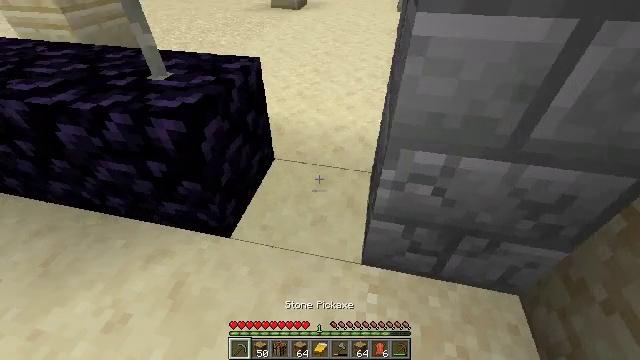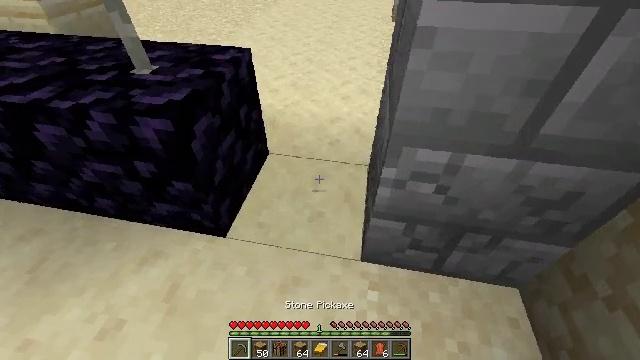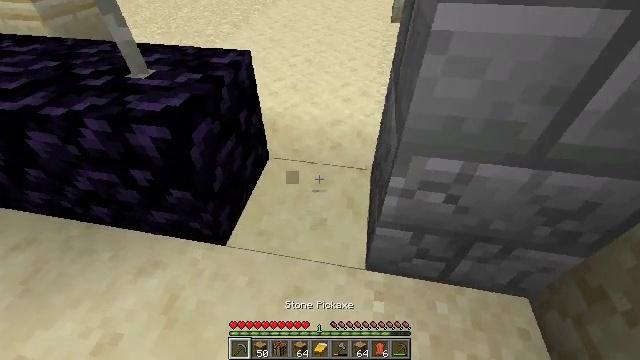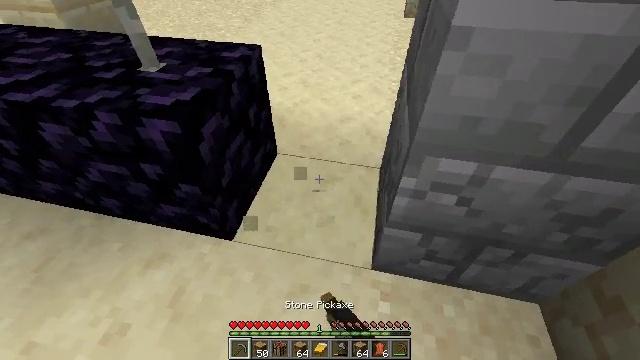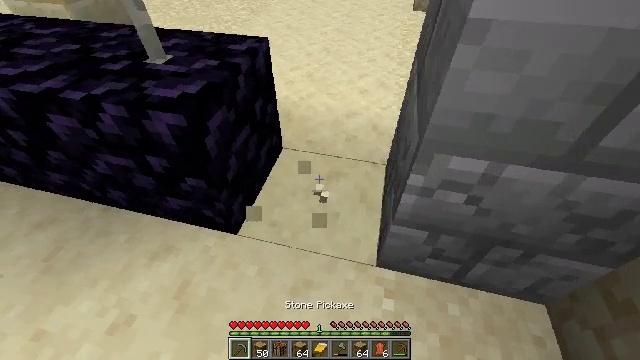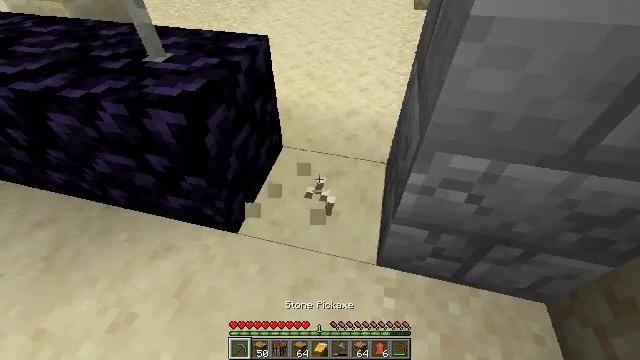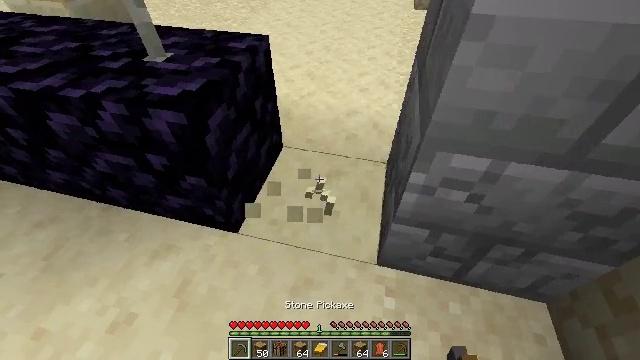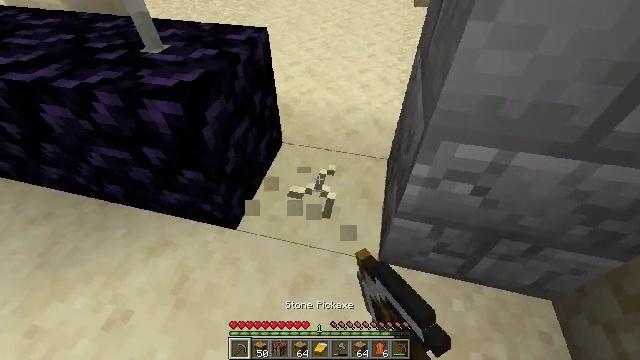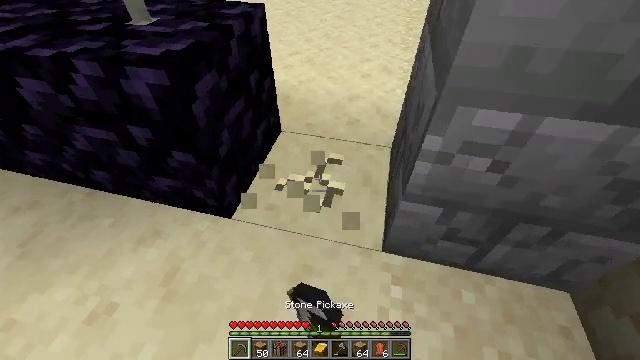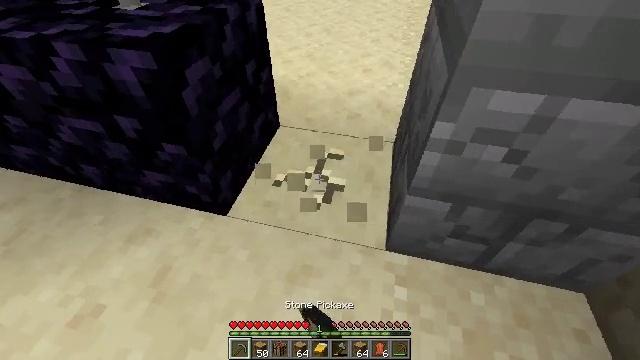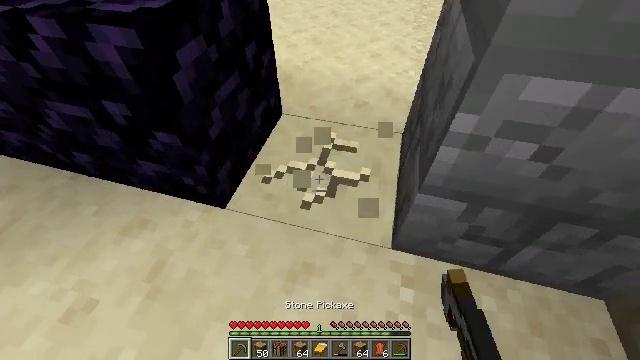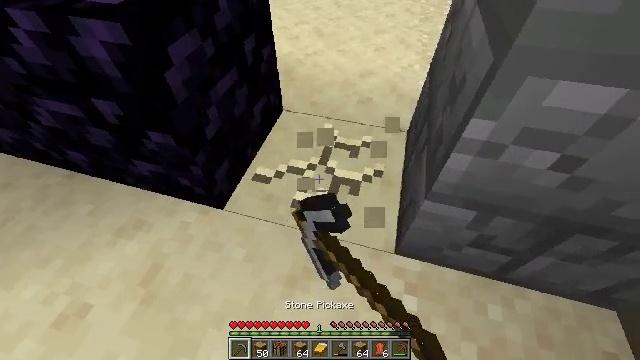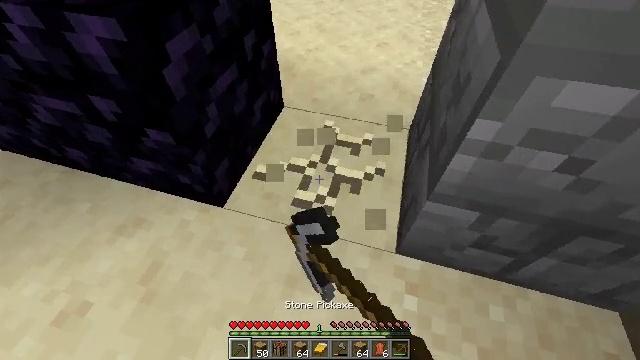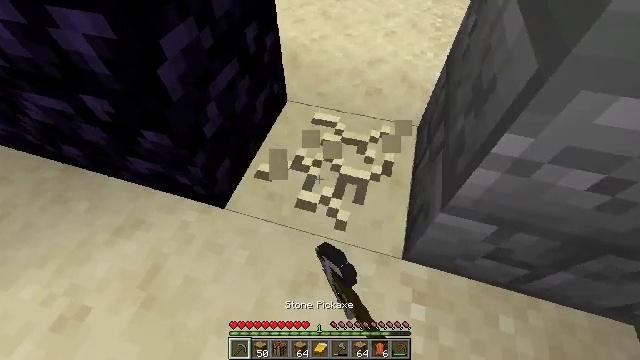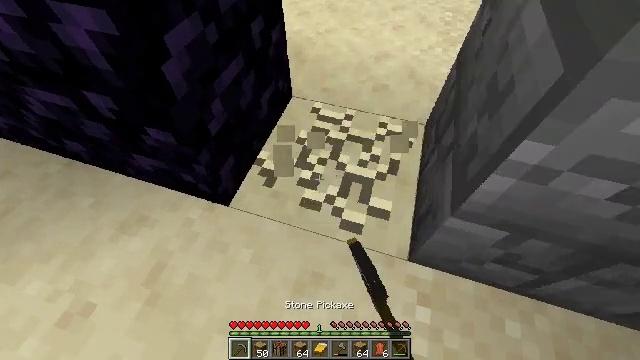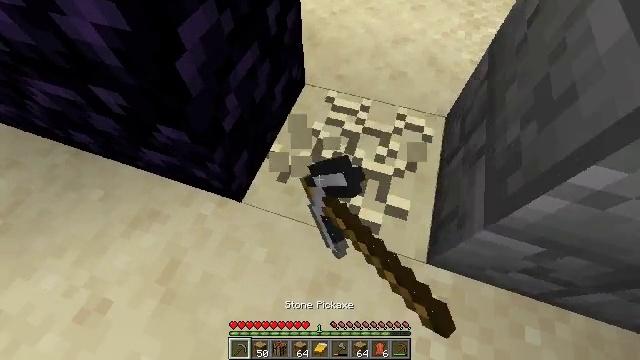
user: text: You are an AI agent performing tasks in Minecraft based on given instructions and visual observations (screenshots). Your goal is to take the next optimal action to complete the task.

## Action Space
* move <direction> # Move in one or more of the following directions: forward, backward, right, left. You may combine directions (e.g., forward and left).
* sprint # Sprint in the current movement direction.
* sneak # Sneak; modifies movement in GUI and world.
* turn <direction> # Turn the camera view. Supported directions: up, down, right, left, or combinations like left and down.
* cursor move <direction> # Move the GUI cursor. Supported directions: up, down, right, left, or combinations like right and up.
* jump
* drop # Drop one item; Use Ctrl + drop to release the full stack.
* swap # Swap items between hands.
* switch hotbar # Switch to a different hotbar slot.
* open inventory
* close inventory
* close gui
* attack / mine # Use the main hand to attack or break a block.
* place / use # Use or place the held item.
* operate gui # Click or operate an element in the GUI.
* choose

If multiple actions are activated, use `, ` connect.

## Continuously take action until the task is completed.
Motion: motion action
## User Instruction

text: Dig up the smooth sandstone block.
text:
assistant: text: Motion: turn right and down
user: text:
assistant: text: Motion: attack / mine
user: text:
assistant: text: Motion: turn left, attack / mine
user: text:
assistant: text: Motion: turn left and down, attack / mine
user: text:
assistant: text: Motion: attack / mine
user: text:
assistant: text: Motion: sneak, attack / mine
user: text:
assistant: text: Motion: sneak, attack / mine
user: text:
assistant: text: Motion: move forward, sneak, attack / mine
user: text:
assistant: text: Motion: move forward, sneak, attack / mine
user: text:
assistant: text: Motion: move forward, sneak, turn left and down, attack / mine
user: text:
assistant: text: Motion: move forward, sneak, turn down, attack / mine
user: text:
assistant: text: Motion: move forward, sneak, attack / mine
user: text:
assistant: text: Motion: move forward and move left, sneak, turn down, attack / mine
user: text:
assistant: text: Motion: move forward and move left, sneak, turn down, attack / mine
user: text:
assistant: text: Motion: move forward and move left, sneak, turn left and down, attack / mine
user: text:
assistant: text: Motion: move forward, sneak, turn left and down, attack / mine
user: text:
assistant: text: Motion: move forward, sneak, turn down, attack / mine
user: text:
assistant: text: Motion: move forward, sneak, attack / mine
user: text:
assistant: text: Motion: sneak, attack / mine
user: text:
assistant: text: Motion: sneak, attack / mine
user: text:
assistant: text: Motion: sneak, attack / mine
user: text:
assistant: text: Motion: sneak, attack / mine
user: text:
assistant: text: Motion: sneak, attack / mine
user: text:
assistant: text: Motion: move forward and move right, sneak, turn right and up, attack / mine
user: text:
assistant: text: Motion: move forward and move right, sneak, turn right and up, attack / mine
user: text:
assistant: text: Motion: move forward and move right, sneak, turn right and up, attack / mine
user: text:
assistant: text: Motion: move forward and move right, sneak, turn right and up, attack / mine
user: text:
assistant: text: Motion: move right, sneak, attack / mine
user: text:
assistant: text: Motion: move right, sneak, attack / mine
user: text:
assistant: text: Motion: move right, sneak, attack / mine